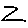
Label: zigzag